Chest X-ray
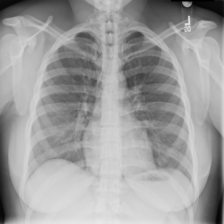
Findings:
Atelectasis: negative
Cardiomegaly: negative
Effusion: negative
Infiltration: negative
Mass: negative
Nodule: negative
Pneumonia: negative
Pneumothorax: negative
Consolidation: negative
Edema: negative
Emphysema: negative
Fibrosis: negative
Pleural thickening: negative
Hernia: negative